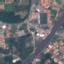
Land use / land cover class: Highway